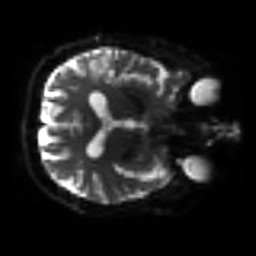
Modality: sbref
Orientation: axial
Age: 63
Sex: male
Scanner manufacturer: siemens
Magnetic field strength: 3 T
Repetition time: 3.2 s
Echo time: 0.081 s